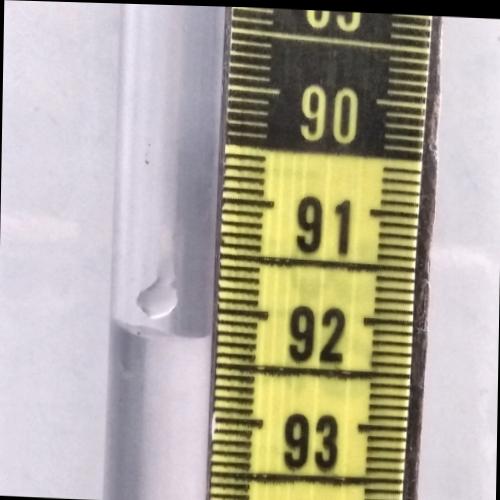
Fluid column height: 92.2 cm